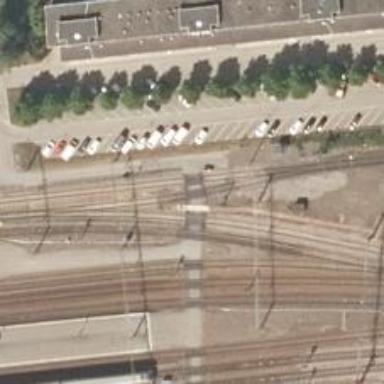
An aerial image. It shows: Railway crossing.